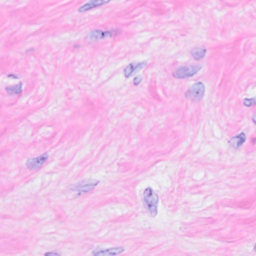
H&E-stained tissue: Breast